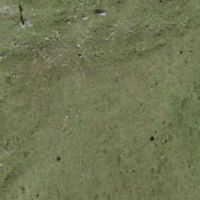
EUNIS habitat code: 26
Species observed at this site:
Arnica montana